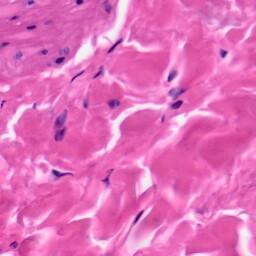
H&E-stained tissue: Skin